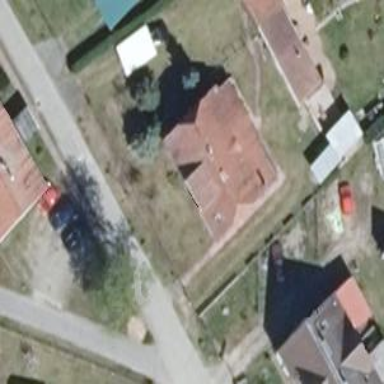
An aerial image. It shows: Detached building with half-hipped roof oriented along its length.